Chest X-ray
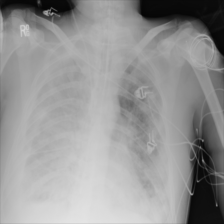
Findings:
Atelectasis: negative
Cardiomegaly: negative
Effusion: negative
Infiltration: negative
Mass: negative
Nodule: negative
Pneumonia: negative
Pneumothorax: negative
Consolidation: negative
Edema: negative
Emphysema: negative
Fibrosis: negative
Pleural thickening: negative
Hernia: negative